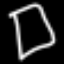
Label: square